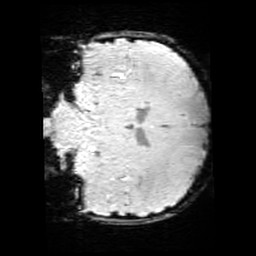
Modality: SWI
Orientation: coronal
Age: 11
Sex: male
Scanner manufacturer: siemens
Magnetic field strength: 3 T
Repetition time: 0.027 s
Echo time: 0.02 s